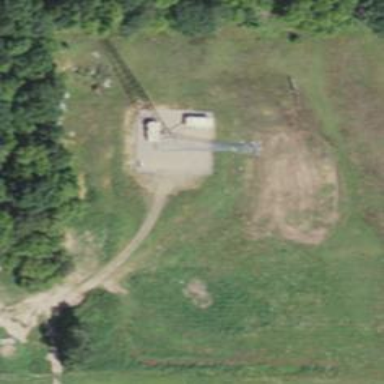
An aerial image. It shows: Communication mast tower.